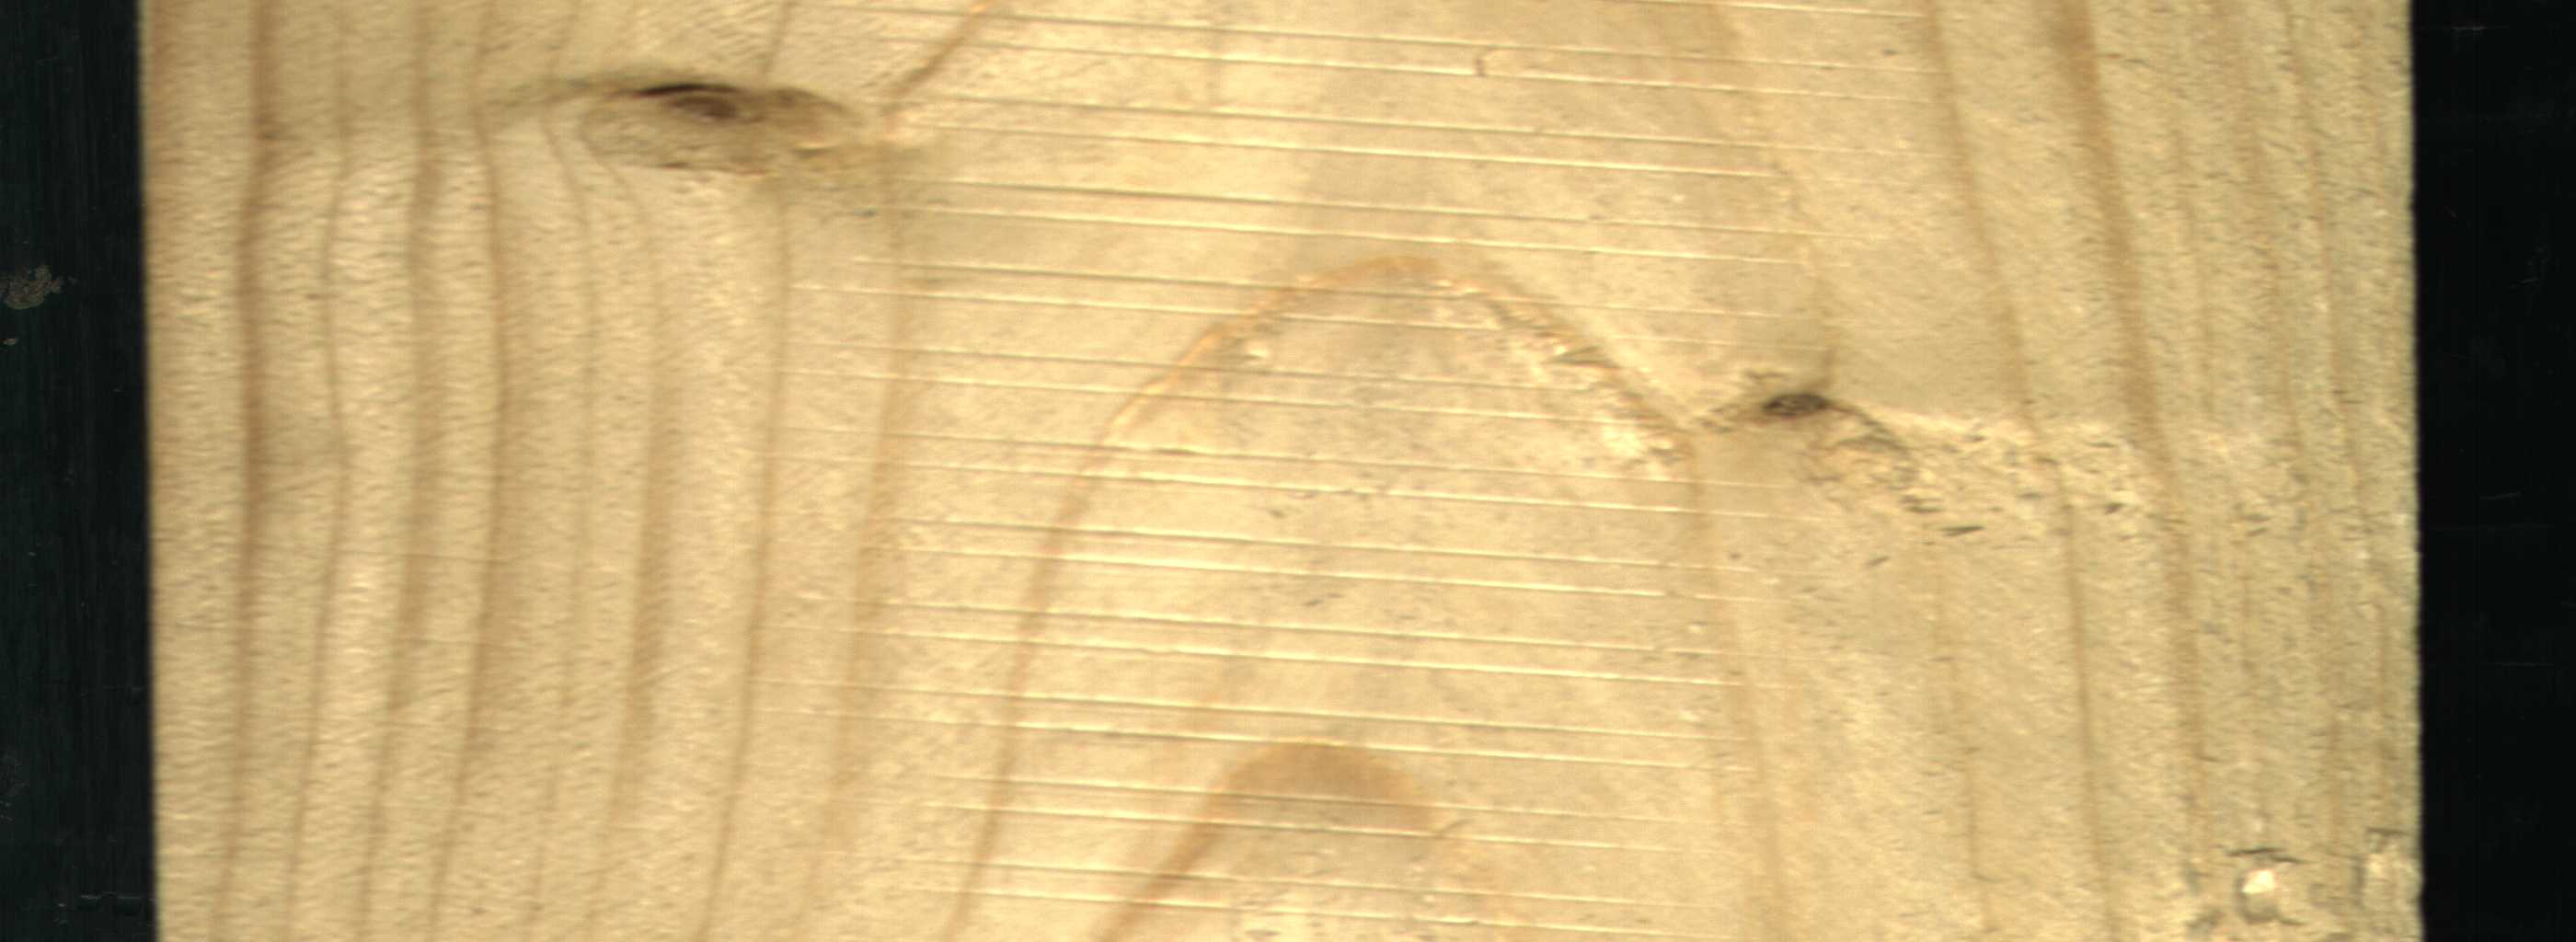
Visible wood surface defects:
Live_Knot
Live_Knot